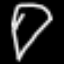
Label: diamond